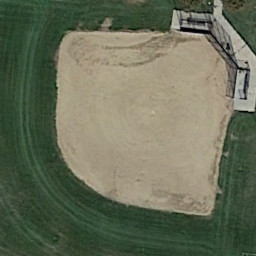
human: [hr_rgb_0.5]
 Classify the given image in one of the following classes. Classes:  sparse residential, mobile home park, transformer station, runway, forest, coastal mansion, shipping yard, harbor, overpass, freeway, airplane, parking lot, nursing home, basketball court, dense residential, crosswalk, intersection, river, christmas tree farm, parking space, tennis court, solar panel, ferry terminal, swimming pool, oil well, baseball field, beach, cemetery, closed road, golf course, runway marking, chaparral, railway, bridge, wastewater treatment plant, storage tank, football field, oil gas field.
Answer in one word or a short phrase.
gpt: baseball field